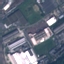
Land use / land cover class: Industrial